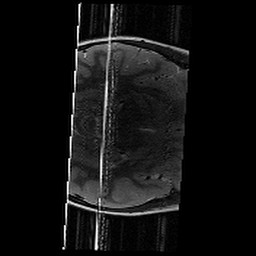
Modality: T2w
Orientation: axial
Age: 9
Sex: female
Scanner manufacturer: siemens
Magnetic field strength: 3 T
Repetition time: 9.23 s
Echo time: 0.067 s